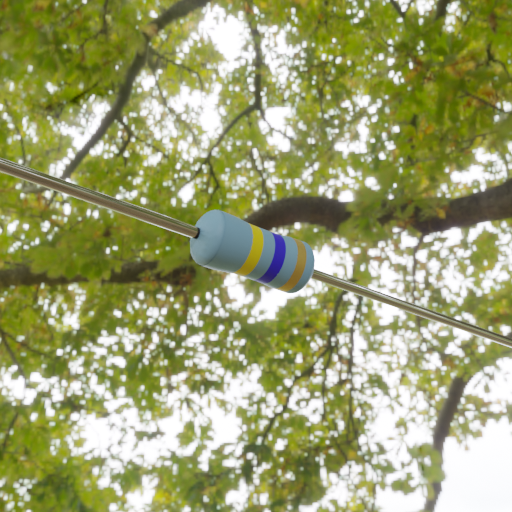
Resistor colour bands (in order): yellow, blue, gold